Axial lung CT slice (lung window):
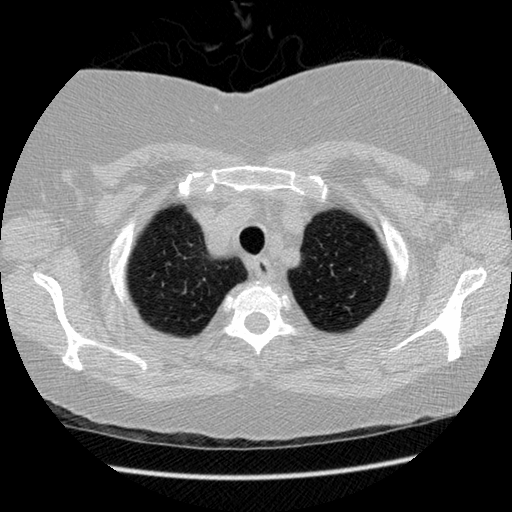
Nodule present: no